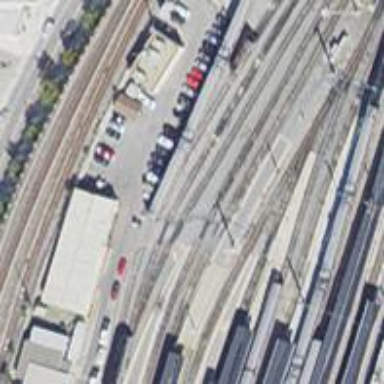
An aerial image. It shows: Railway track with contact lines for electrification.